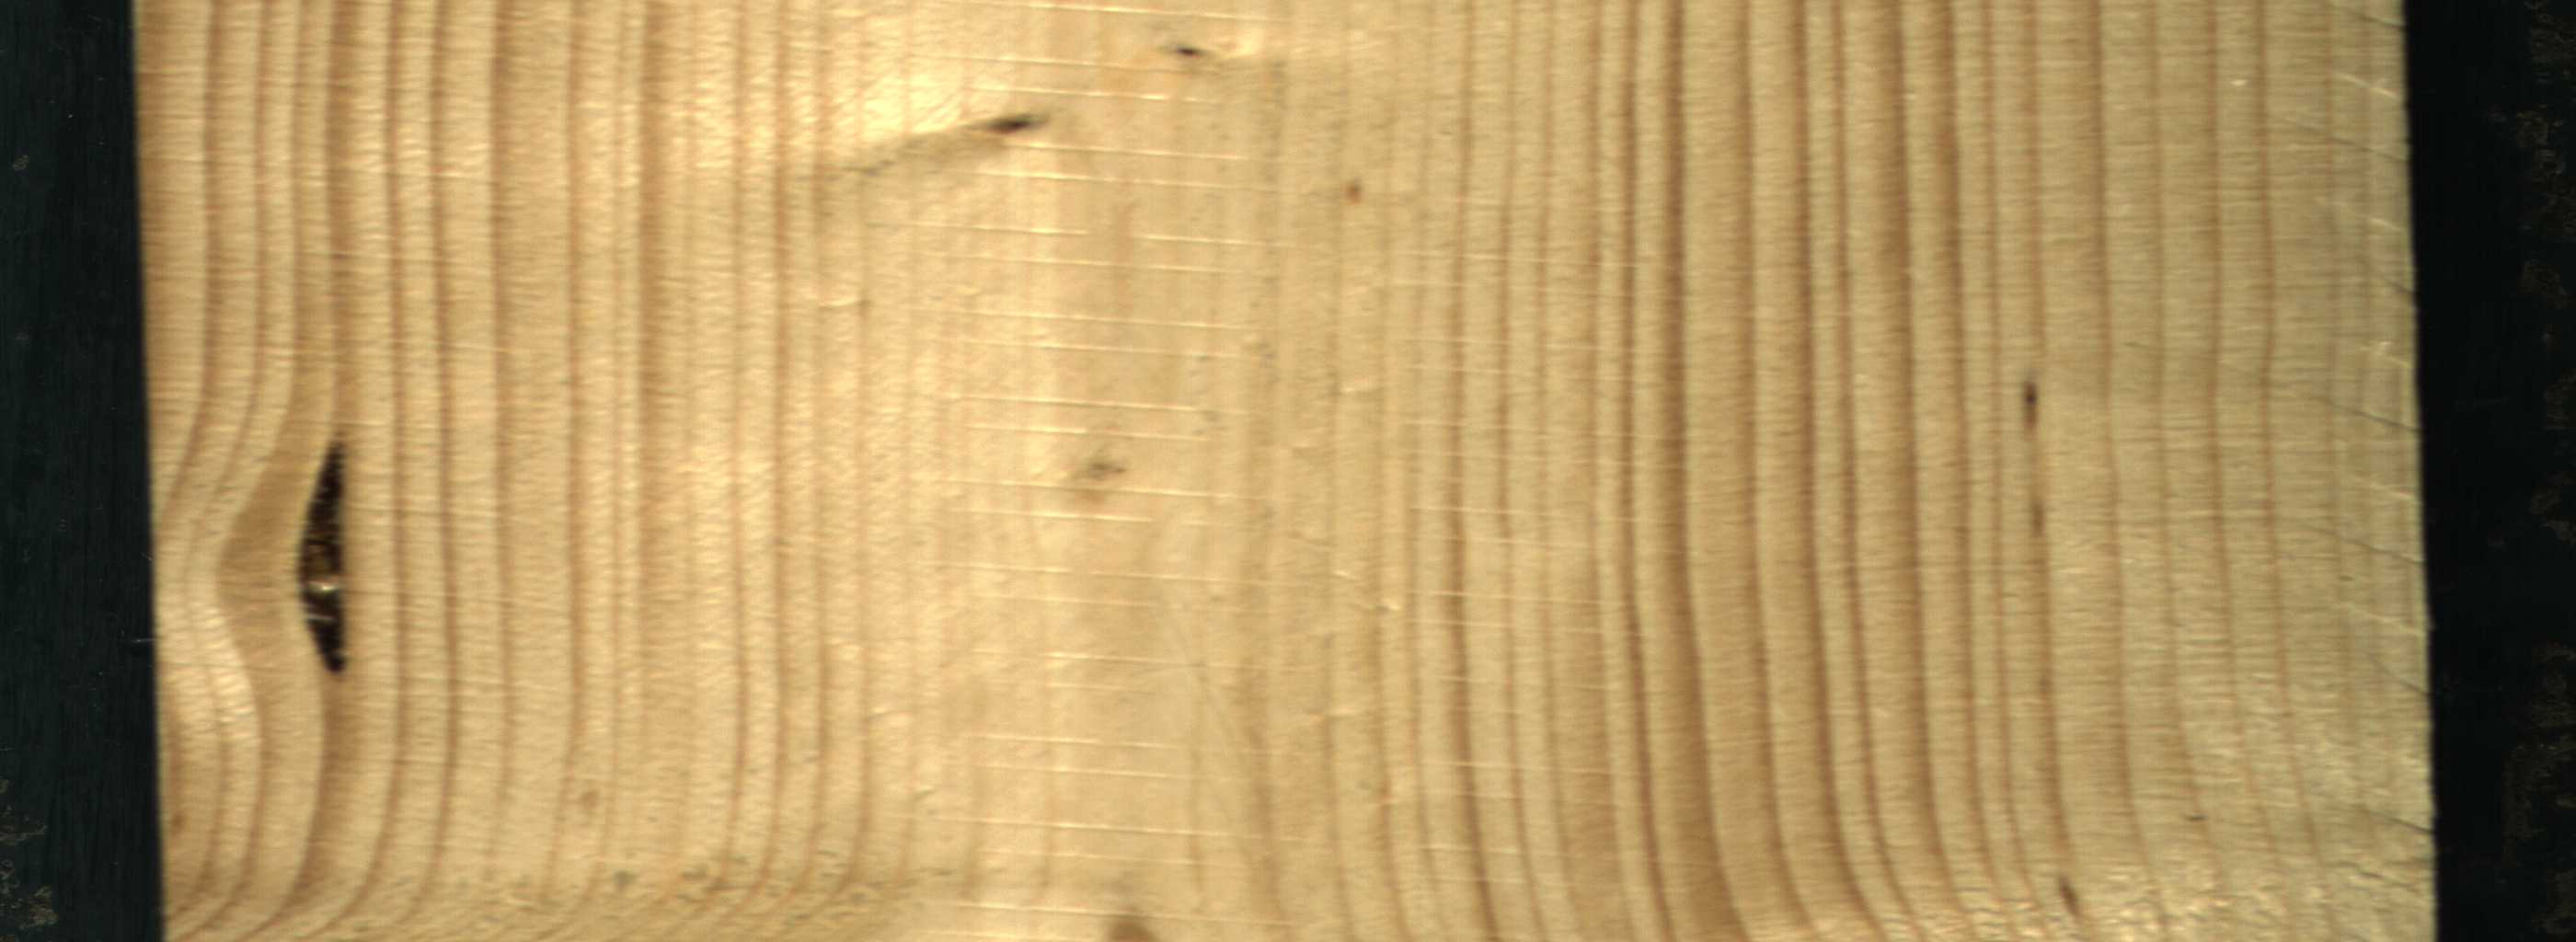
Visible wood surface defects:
resin
Dead_Knot